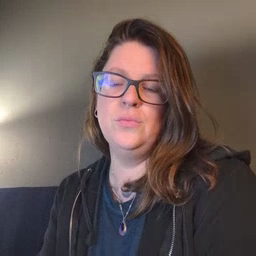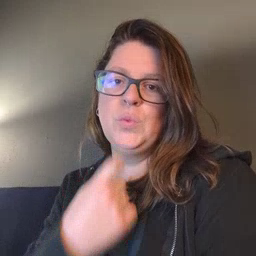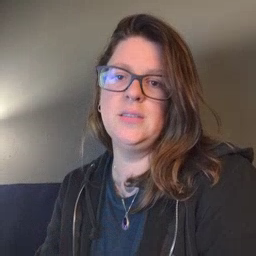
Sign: red